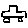
Label: car